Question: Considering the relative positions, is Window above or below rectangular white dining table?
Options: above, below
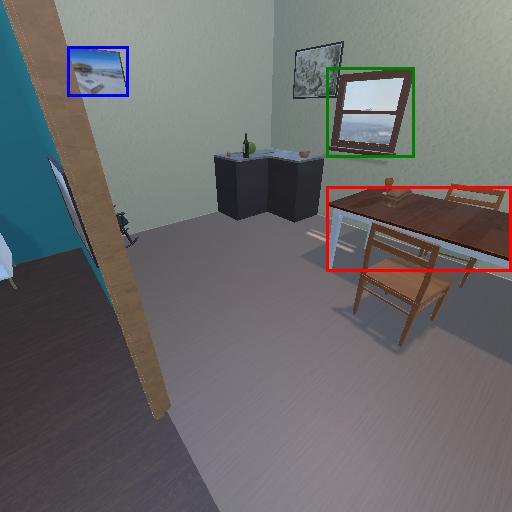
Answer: above